Aerial crown-view tile of a tropical tree (Barro Colorado Island, Panama), acquired 20241216:
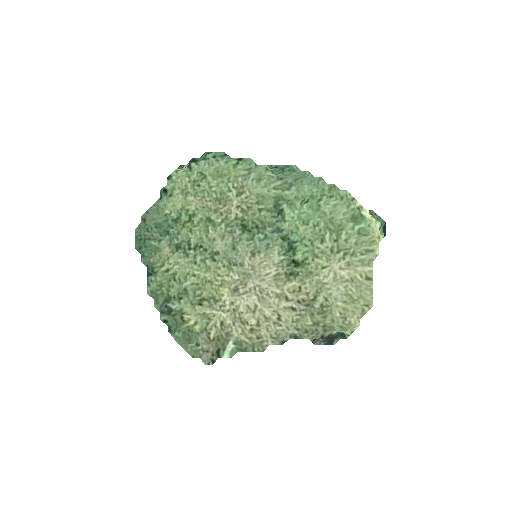
Species: Quararibea stenophylla
GBIF accepted scientific name: Quararibea stenophylla
Crown area: 55.524 m²